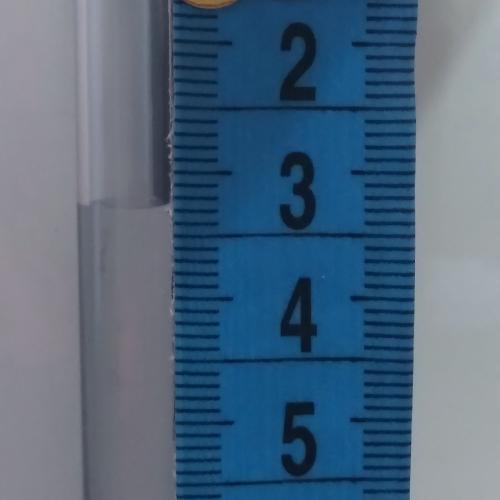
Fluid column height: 3.3 cm